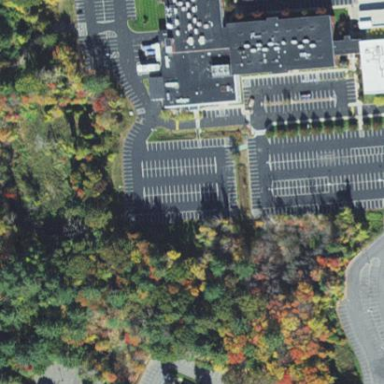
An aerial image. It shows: Parking area with surface.